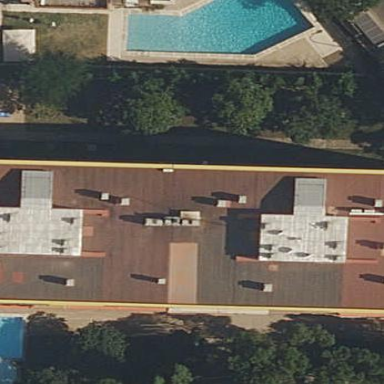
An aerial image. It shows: Residential building.